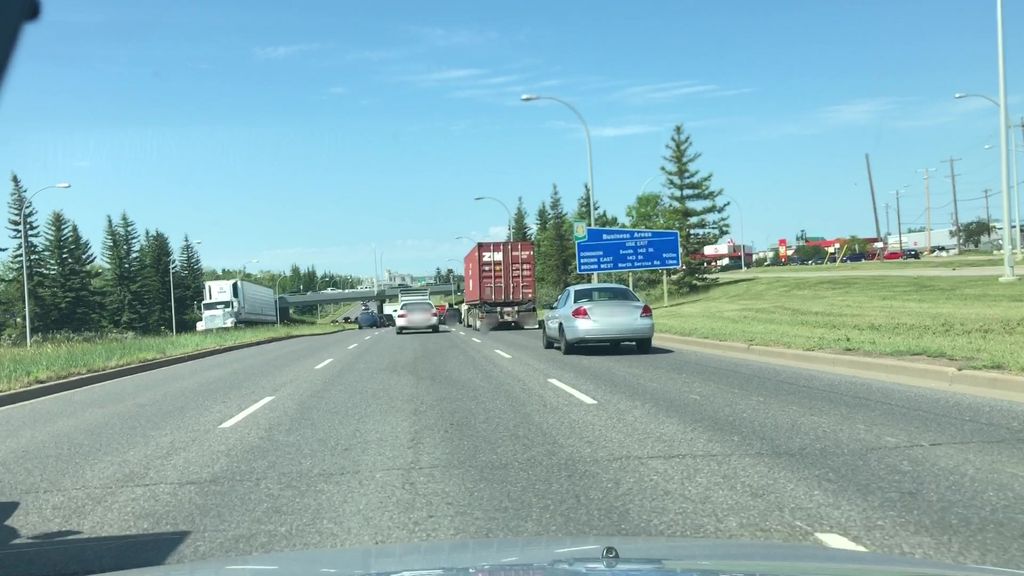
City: edmonton